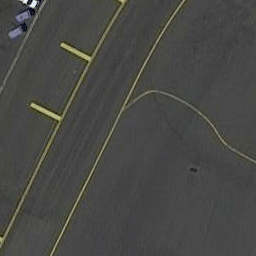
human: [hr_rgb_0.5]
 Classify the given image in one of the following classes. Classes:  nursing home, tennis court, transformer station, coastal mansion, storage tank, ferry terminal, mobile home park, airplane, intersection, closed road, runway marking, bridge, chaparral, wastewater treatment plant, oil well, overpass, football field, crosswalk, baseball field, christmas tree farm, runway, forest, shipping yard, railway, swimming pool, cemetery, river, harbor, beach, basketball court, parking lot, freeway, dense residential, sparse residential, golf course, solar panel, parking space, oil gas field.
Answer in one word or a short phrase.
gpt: runway marking